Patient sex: M
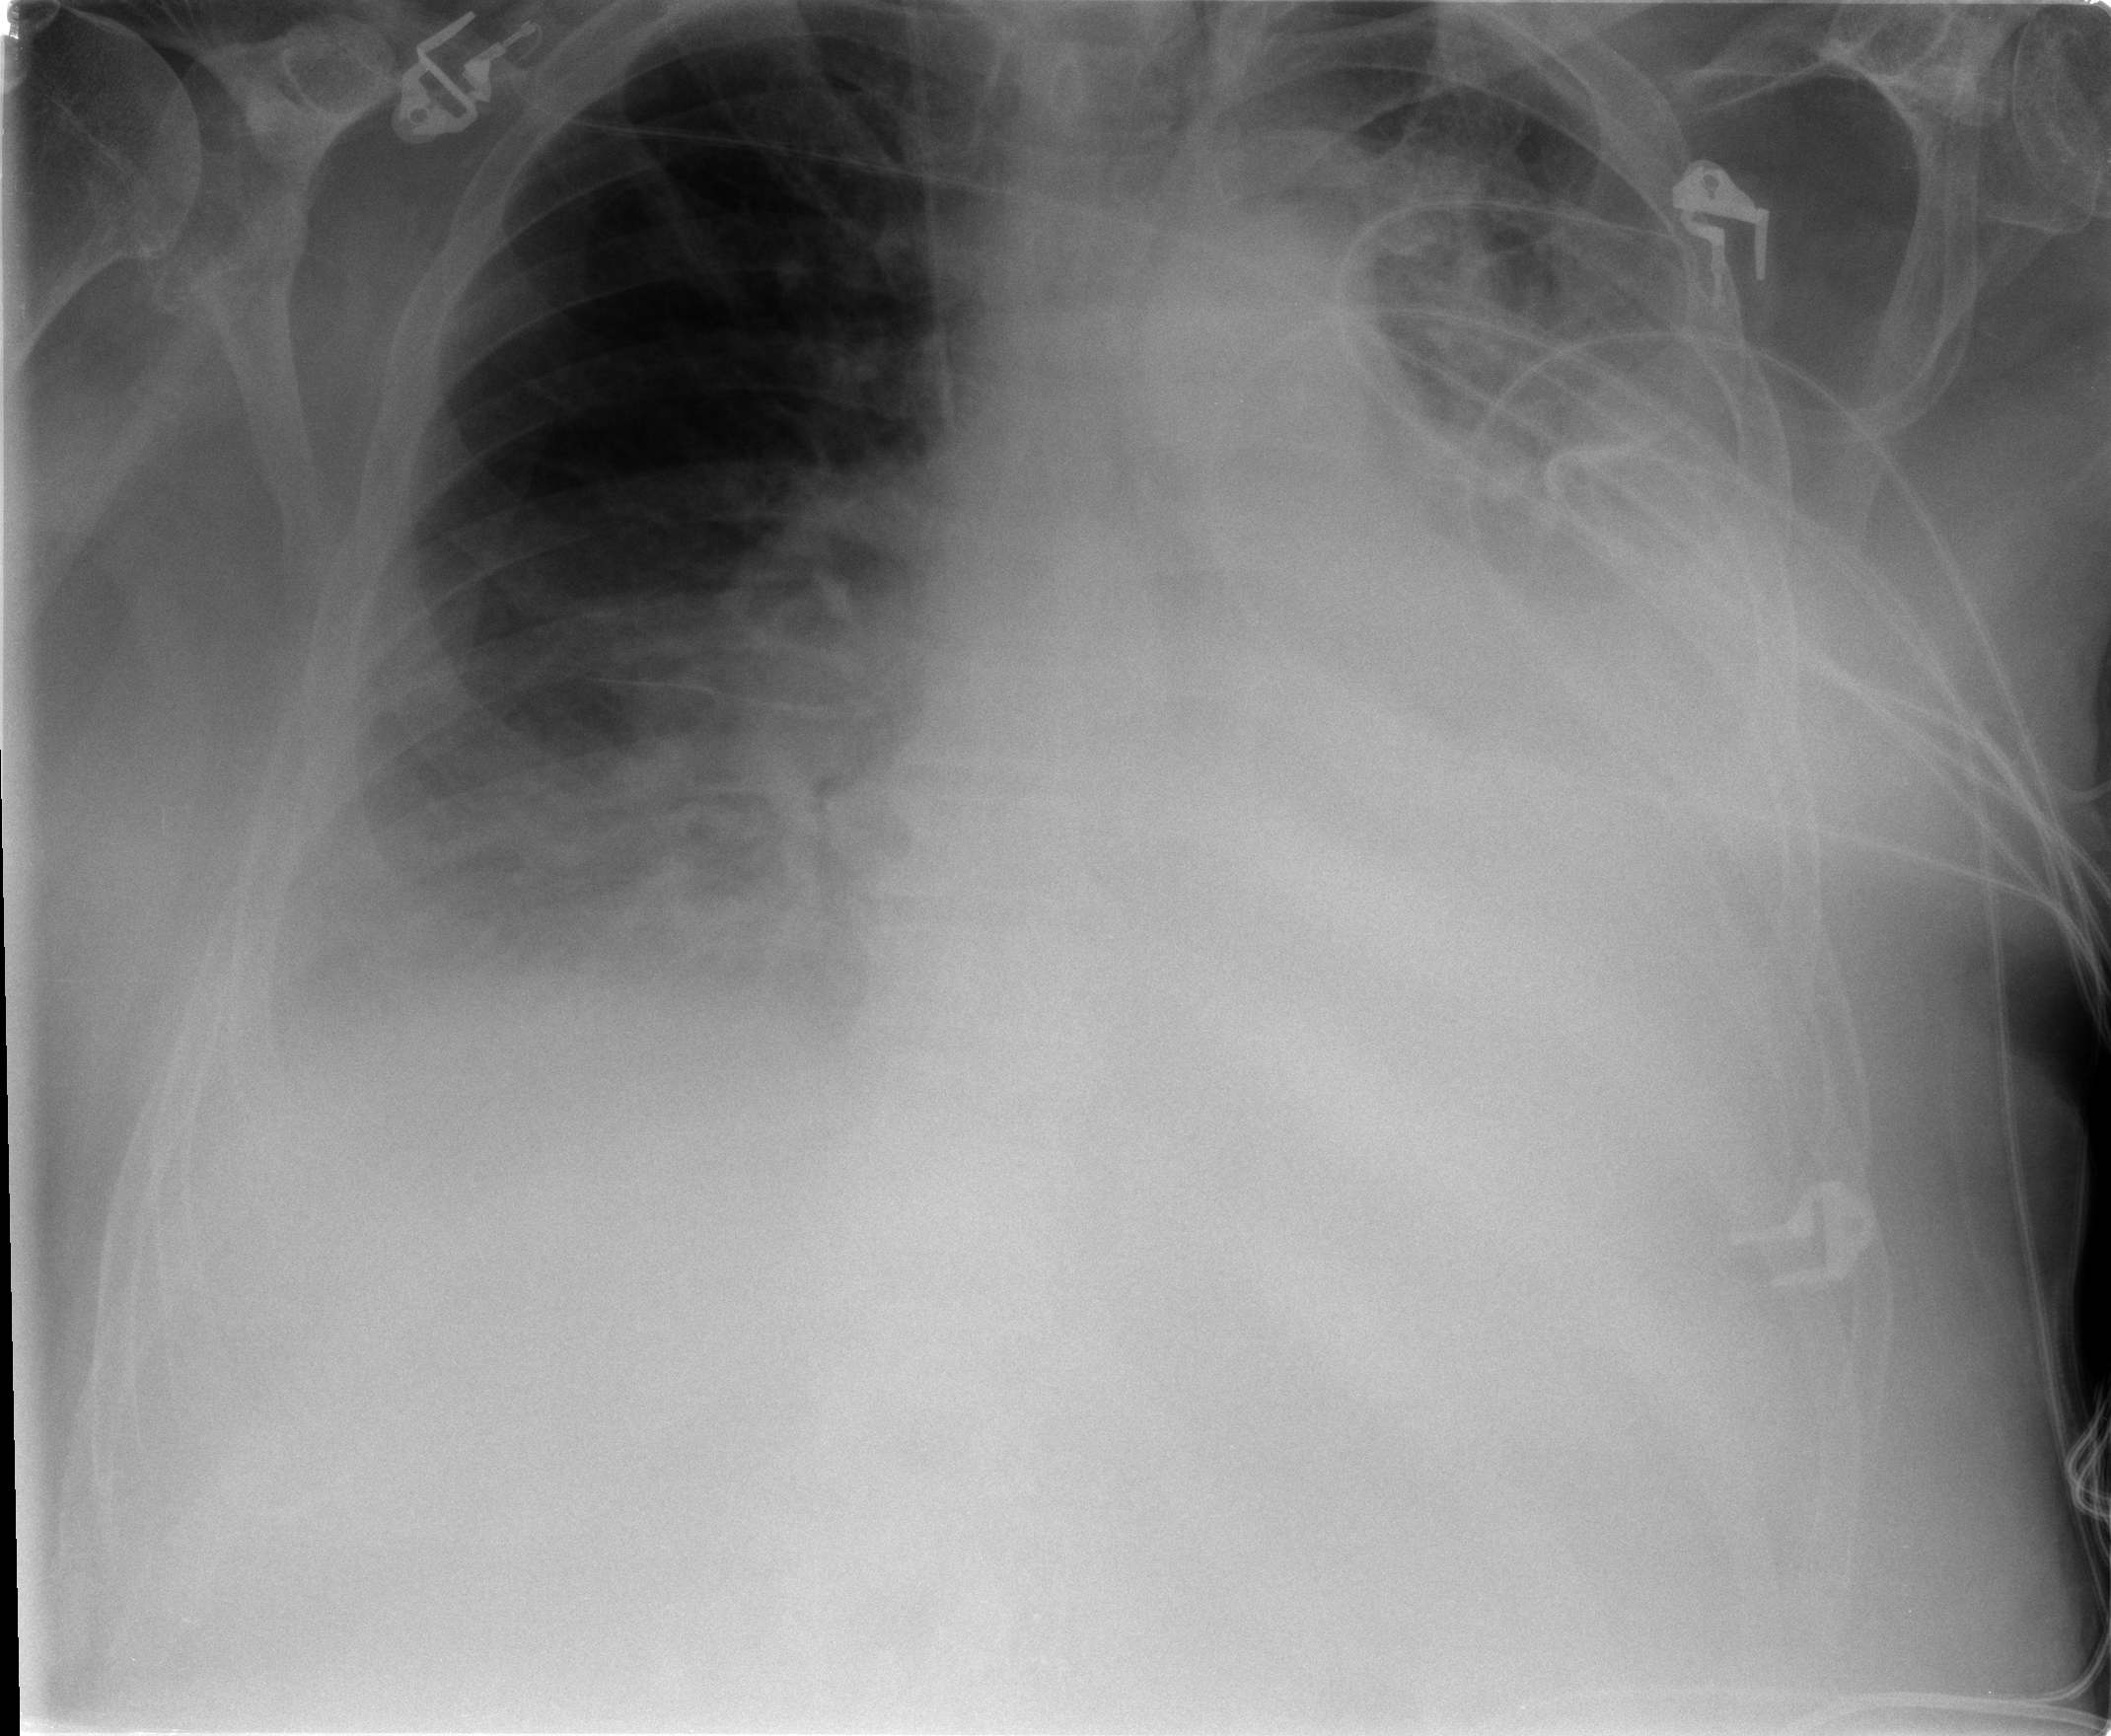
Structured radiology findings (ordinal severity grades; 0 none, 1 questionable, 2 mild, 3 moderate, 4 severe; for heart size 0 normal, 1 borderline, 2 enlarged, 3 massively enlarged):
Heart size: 2
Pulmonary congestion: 1
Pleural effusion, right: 2
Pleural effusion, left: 3
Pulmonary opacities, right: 1
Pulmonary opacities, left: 2
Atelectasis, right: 2
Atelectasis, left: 3